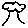
Label: tree